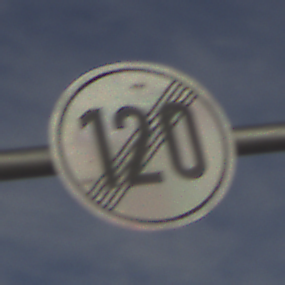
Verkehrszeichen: EndeGeschwindigkeit120
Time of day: MorningAfternoon
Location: Outdoor (Suburban)
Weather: PartlyCloudy
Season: NotSpecified
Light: Natural